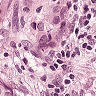
Metastatic tissue present: yes